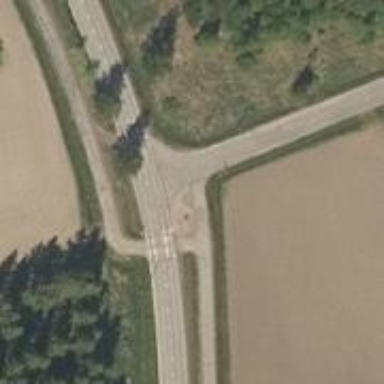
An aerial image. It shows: Asphalt cycleway with uncontrolled zebra crossing.